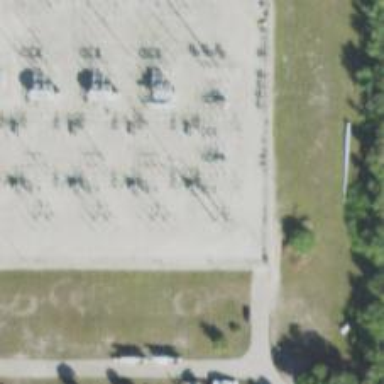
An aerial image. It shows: Switch used for power control.